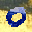
Label: 0